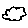
Label: cloud